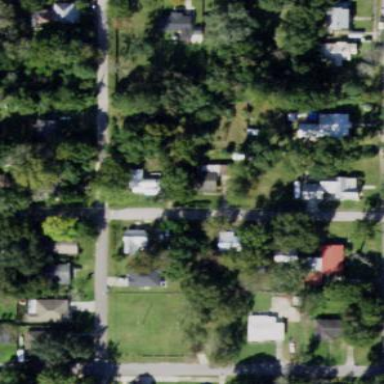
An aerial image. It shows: Residential area composed of single-family homes.